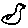
Label: bird